Question: I want to put the word "null" instead of question marks. How can I do it?
(this is pandas data frame)
{
'''
import pandas as pd
df = pd.read_csv(r'C:\Users\ASUS\Downloads\bridges.csv' , header=None)
df.columns = ["IDENTIF", "RIVER", "LOCATION", "ERECTED","PURPOSE", "LENGTH", "LANES", "CLEAR-G","T-OR-D", "MATERIAL", "SPAN", "REL-L","TYPE"]
print(df)
'''
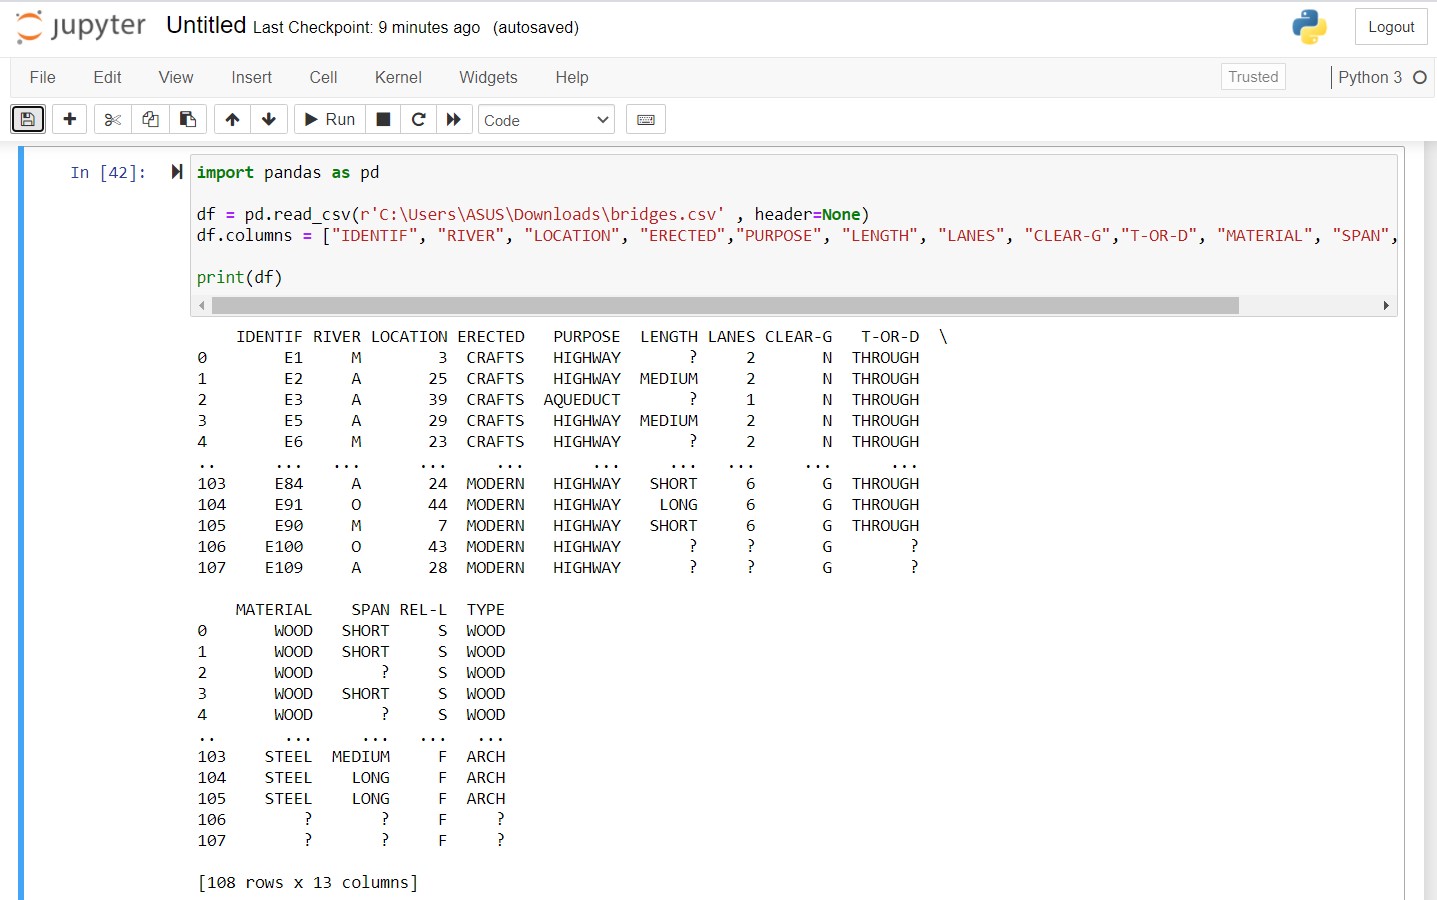
Answer: Try
'''
df = df.replace('?', "Null")
'''
Or, you probably actually want to use:
'''
import numpy as np
df = df.replace('?', np.nan)
'''